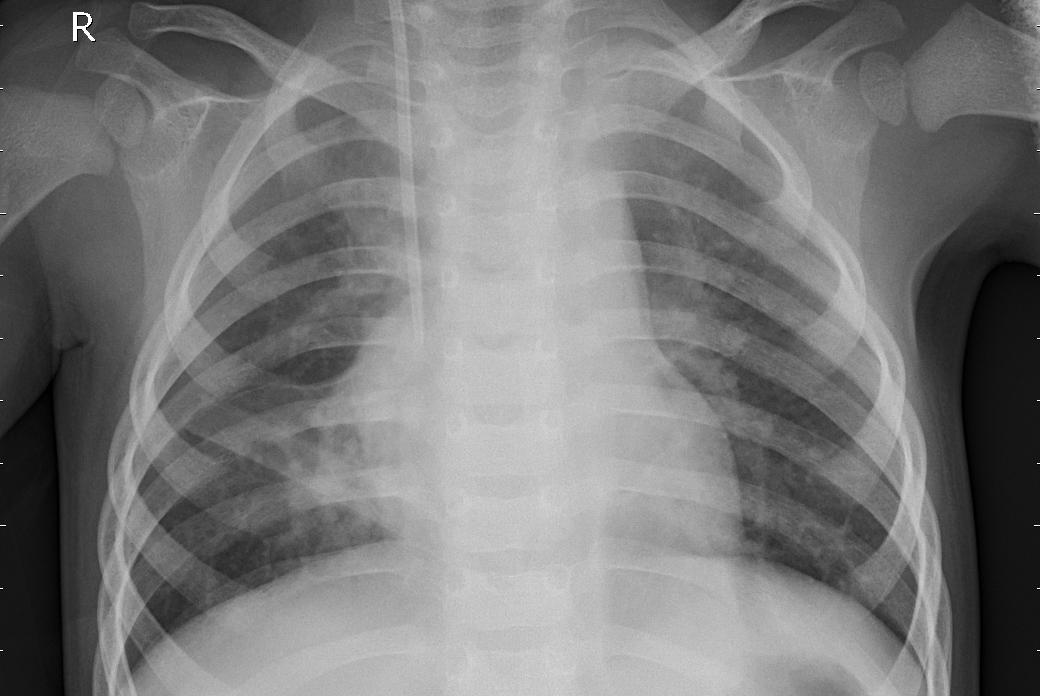
Diagnosis: PNEUMONIA